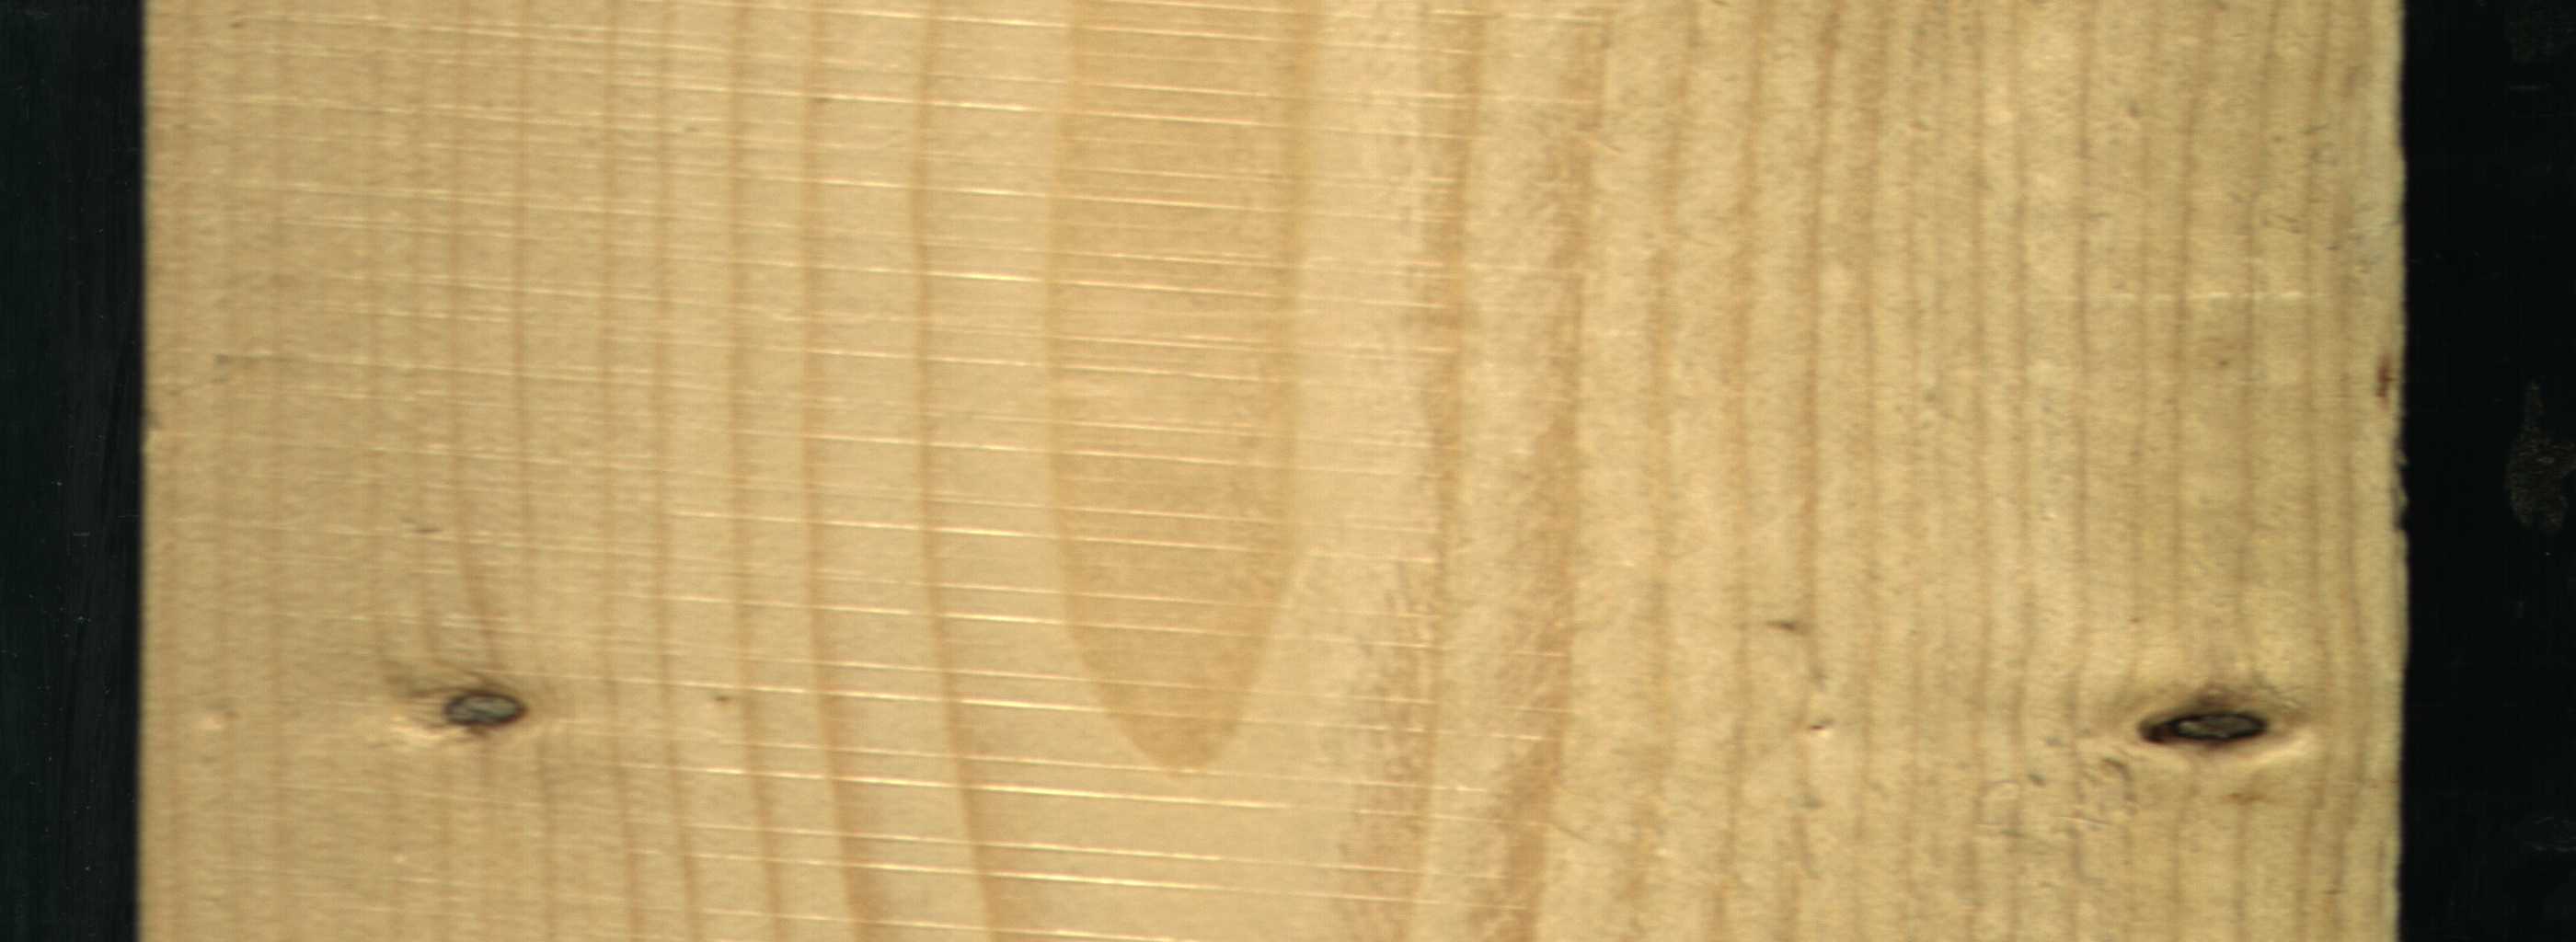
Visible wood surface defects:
Dead_Knot
Live_Knot